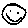
Label: smiley face